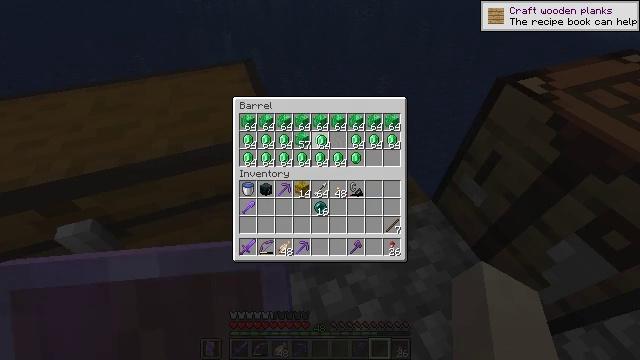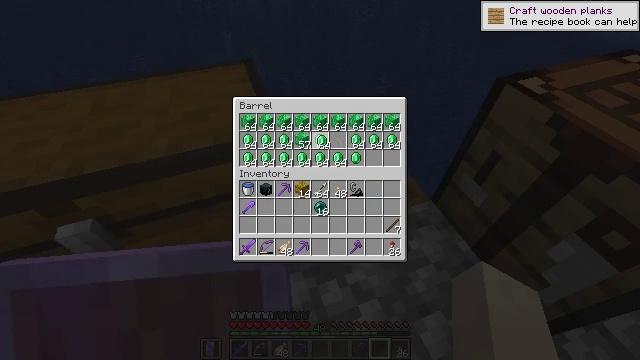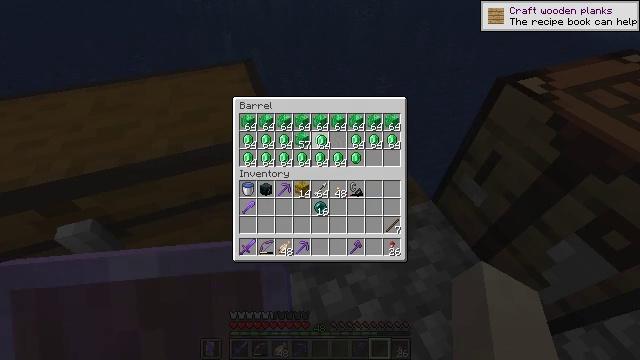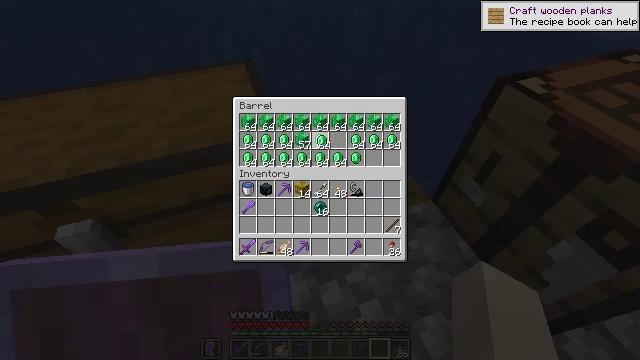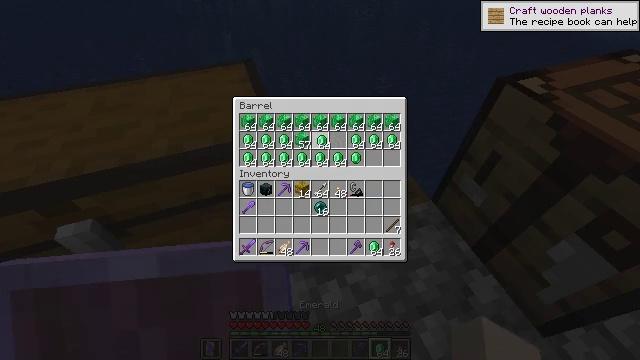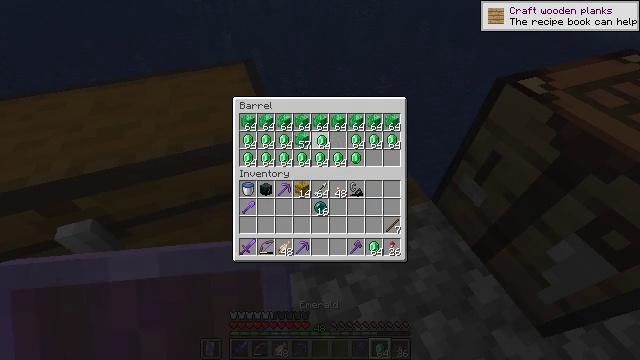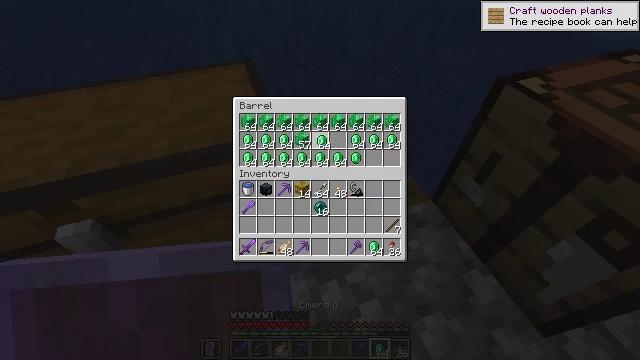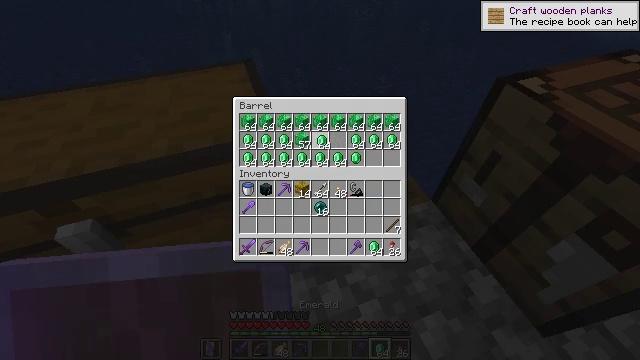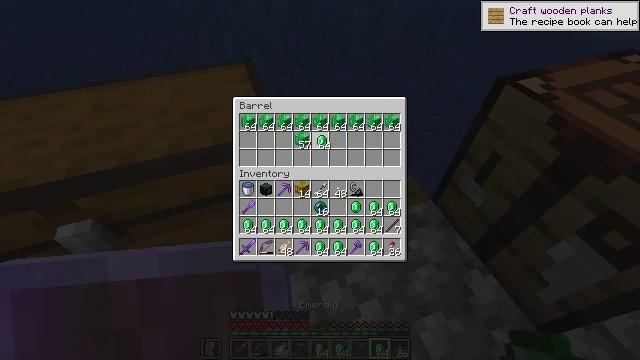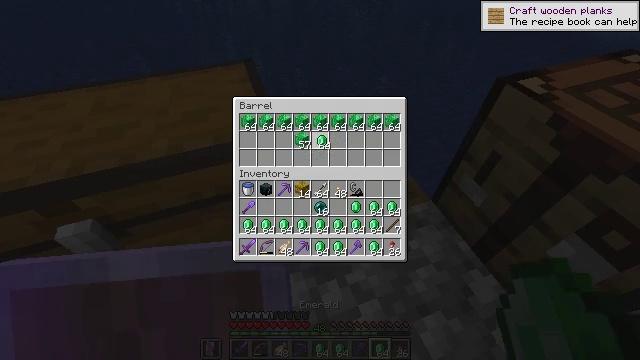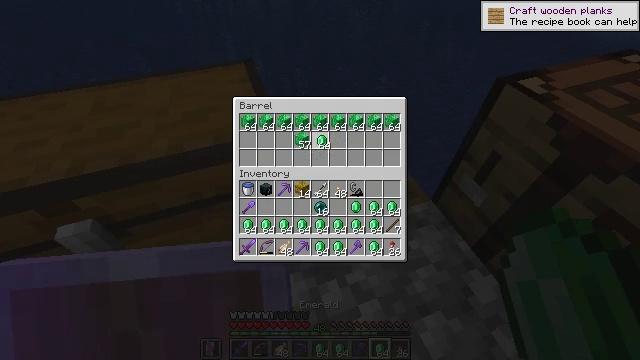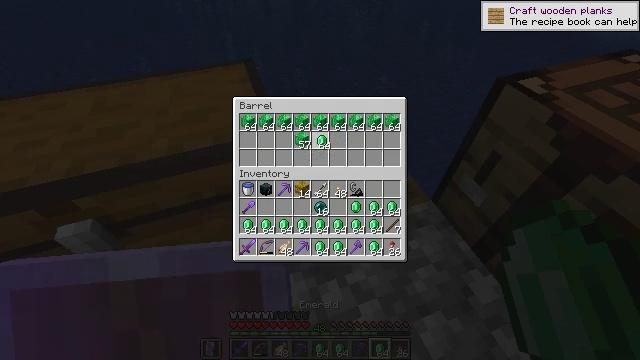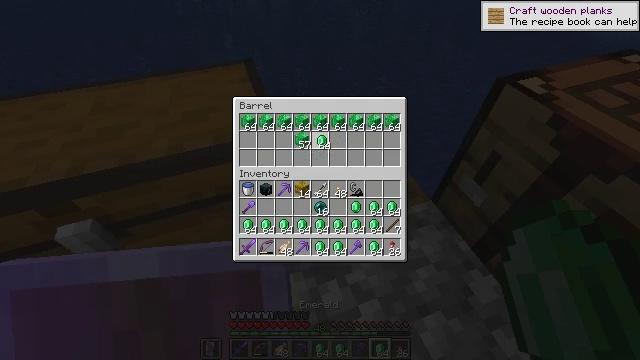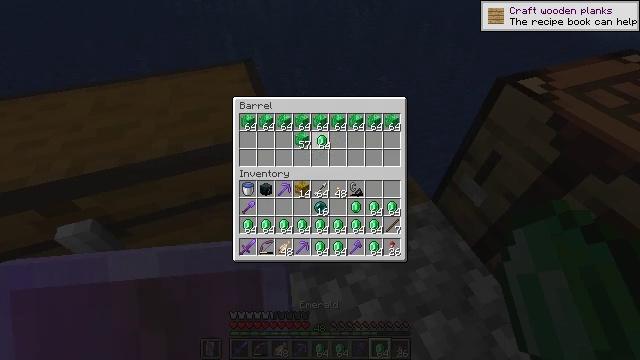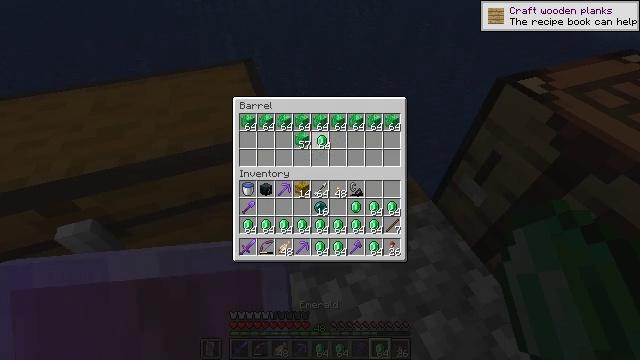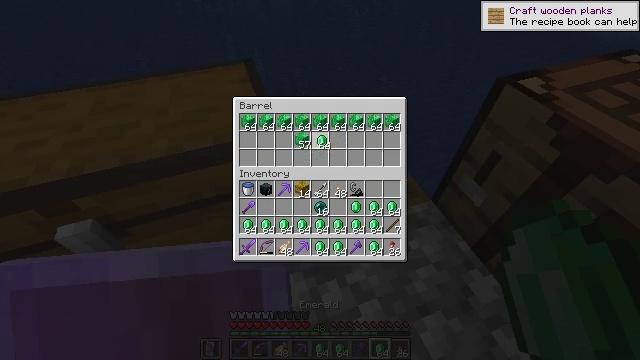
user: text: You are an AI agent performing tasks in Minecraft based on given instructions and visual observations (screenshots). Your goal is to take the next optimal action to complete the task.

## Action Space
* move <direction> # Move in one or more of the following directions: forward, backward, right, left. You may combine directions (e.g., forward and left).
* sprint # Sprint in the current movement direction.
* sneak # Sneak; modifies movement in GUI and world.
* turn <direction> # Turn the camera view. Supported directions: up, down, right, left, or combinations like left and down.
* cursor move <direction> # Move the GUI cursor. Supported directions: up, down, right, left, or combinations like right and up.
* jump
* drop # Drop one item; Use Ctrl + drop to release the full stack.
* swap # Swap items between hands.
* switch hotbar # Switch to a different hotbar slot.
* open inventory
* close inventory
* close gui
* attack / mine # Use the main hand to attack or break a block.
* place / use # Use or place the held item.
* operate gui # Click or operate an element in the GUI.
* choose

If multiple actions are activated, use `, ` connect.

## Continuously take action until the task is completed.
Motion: motion action
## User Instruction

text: Open the crafting table to craft an emerald block.
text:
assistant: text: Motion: sneak
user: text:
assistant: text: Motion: sneak, operate gui
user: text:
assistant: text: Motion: sneak, operate gui
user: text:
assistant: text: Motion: sneak
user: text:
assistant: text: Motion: sneak, operate gui
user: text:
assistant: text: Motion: sneak, operate gui
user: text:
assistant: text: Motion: sneak, operate gui
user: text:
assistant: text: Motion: sneak
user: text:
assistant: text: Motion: sneak, operate gui
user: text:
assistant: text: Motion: sneak, operate gui
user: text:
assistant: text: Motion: sneak, operate gui
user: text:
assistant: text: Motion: sneak
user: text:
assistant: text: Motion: sneak
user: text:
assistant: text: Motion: sneak
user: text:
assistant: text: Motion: sneak
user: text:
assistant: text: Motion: sneak
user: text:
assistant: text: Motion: sneak
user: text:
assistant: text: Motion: cursor move down
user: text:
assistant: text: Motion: cursor move down
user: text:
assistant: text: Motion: cursor move down
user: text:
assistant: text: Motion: cursor move down
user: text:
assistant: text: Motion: no_op
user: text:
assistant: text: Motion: no_op
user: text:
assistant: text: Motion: no_op
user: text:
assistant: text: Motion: no_op
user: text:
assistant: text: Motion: no_op
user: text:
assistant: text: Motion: operate gui
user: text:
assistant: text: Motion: operate gui
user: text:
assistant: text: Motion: operate gui
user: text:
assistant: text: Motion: no_op